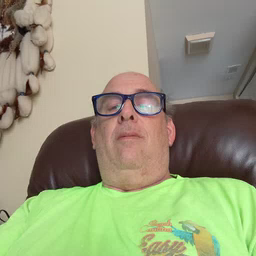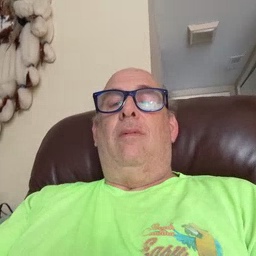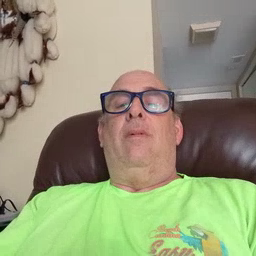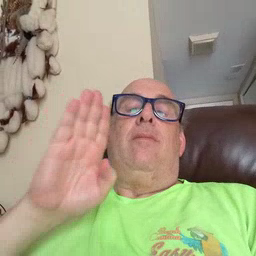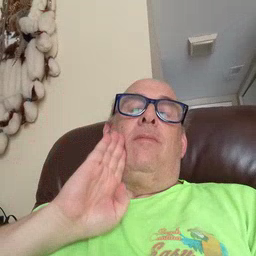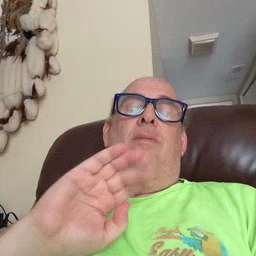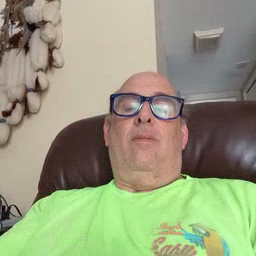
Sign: brown